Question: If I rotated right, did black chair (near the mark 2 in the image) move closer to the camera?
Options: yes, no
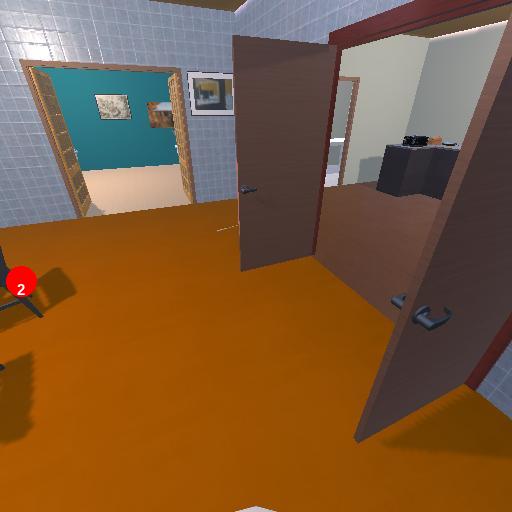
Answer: yes